Question: - - -
(I'm not sure if sys is necessary but included just in case)
'''
import sys
import sqlite3
conn=sqlite3.connect('test.s3db')
'''
and got the error:
'''
_sqlite3.OperationalError: unable to open database file
'''
I then of course tried loads of other ways but got the exact same error every time. Of course test.s3db doesn't exist. Creating it if it doesn't exist is part of what 'connect' does.
Other ways I tried (all of which would have worked on linux):
'''
conn=sqlite3.connect('\test.s3db')
conn=sqlite3.connect('//test.s3db')
conn=sqlite3.connect('C://test.s3db')
conn=sqlite3.connect('C:\test.s3db')
conn=sqlite3.connect("test.s3db")
conn=sqlite3.connect("\test.s3db")
conn=sqlite3.connect("//test.s3db")
conn=sqlite3.connect("C://test.s3db")
conn=sqlite3.connect("C:\test.s3db")
'''
See screenshot, yes it works on Linux.
Yes, there are loads of similarly titled questions all much more complicated and involving things like django or other addons. This is much more basic and as far as I can find, not a duplicate.
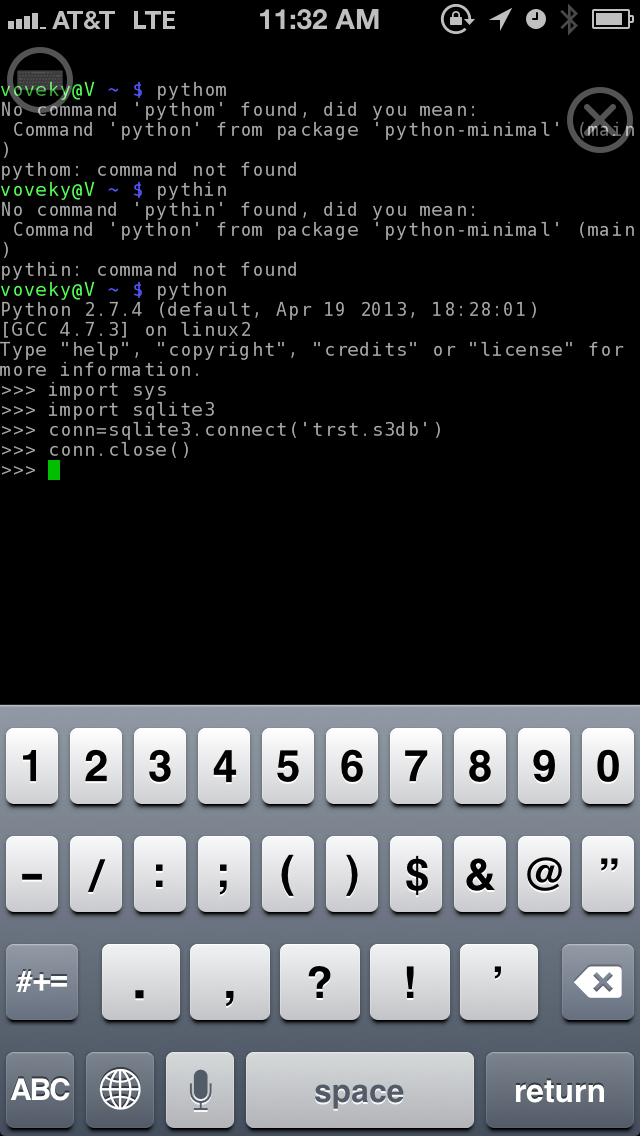
Answer: You need to run IronPython as administrator on Win 7.